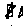
Label: star